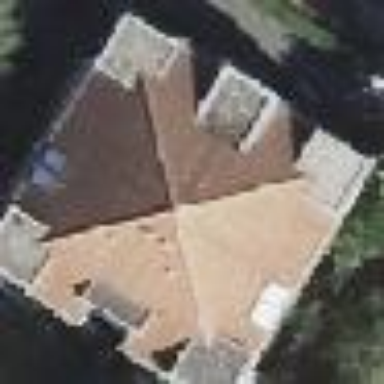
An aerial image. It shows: Pyramidal roof shapes the top of the apartments building.